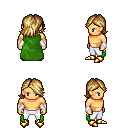
a pixel art fantasy rpg character, male body template, human, tanned skin, green cape, white pants, blonde swoop hairstyle, white cloth bracers, gold boots, four views (front, back, left, right), 2x2 character sprite sheet, small pixel art, hard edges, no anti-aliasing